Aerial crown-view tile of a tropical tree (Barro Colorado Island, Panama), acquired 20250217:
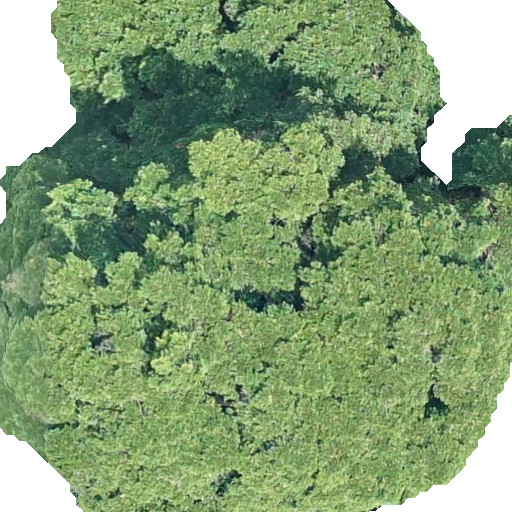
Species: Terminalia amazonia
GBIF accepted scientific name: Terminalia amazonica
Crown area: 388.144 m²